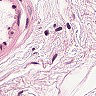
Metastatic tissue present: no